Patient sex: M
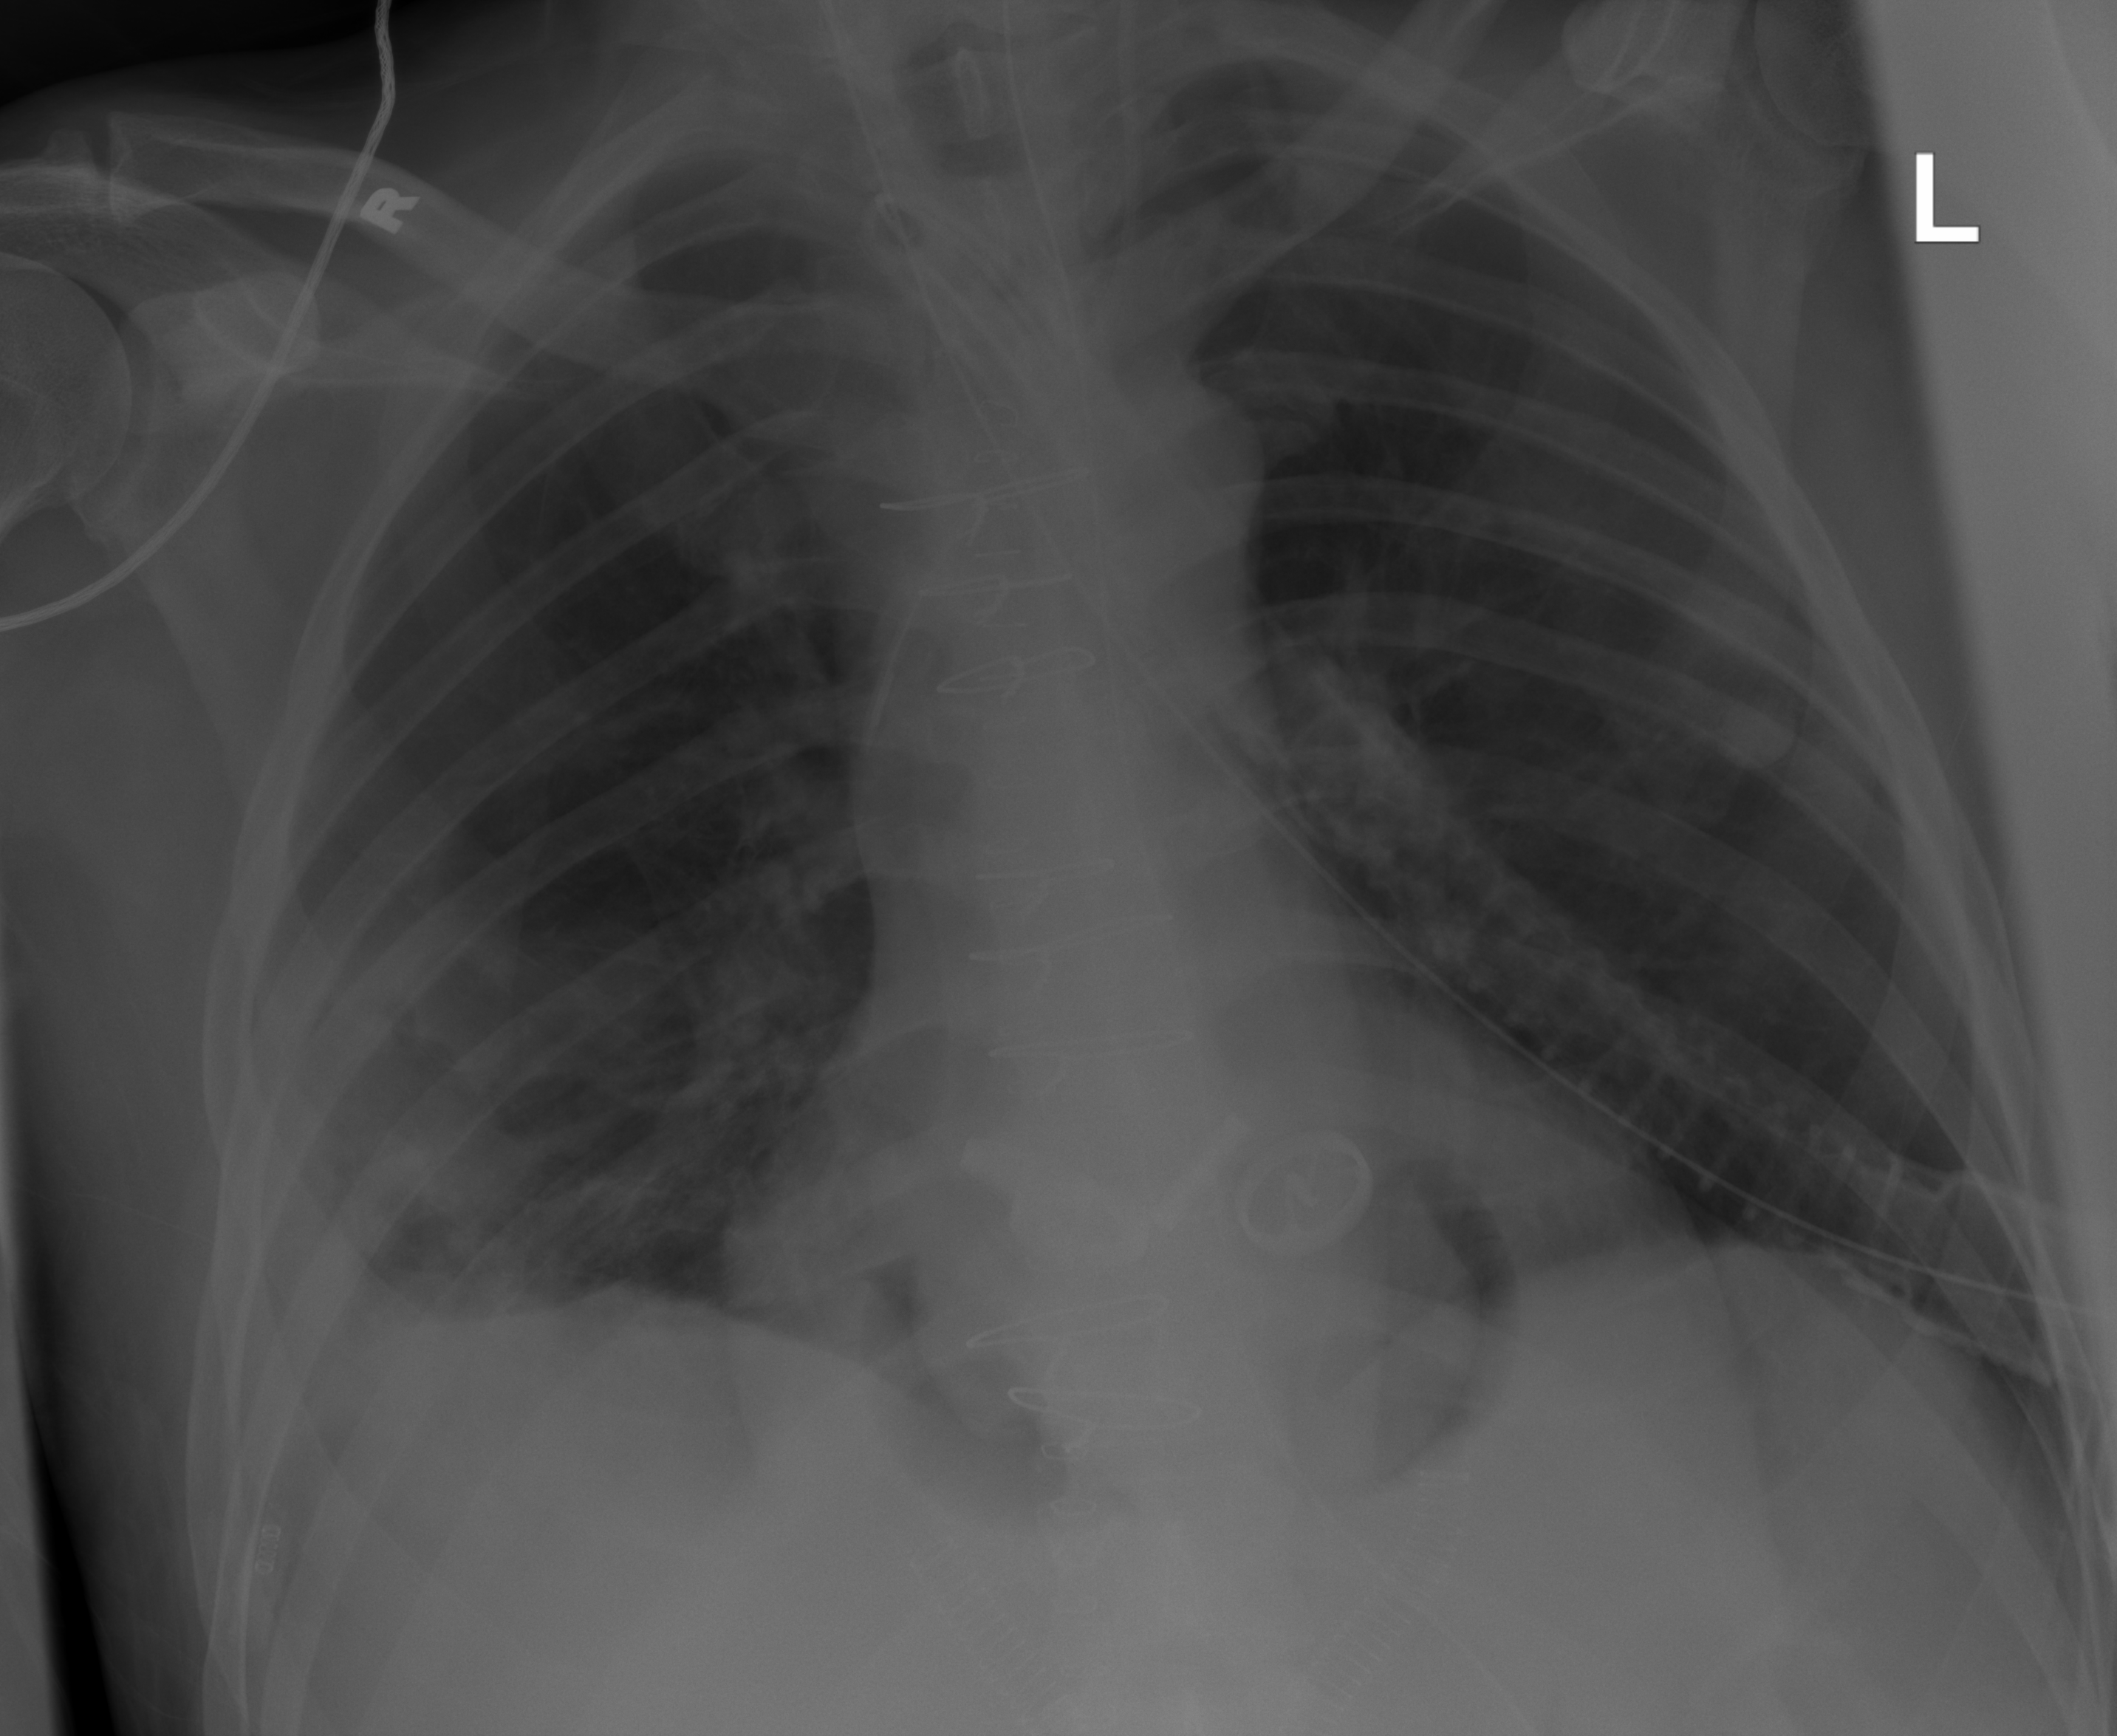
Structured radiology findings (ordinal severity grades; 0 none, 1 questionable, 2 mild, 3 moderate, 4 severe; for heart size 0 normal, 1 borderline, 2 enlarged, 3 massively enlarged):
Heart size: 0
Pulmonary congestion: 0
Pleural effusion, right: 2
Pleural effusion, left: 0
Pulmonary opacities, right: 0
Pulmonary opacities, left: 0
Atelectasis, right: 2
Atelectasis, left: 0